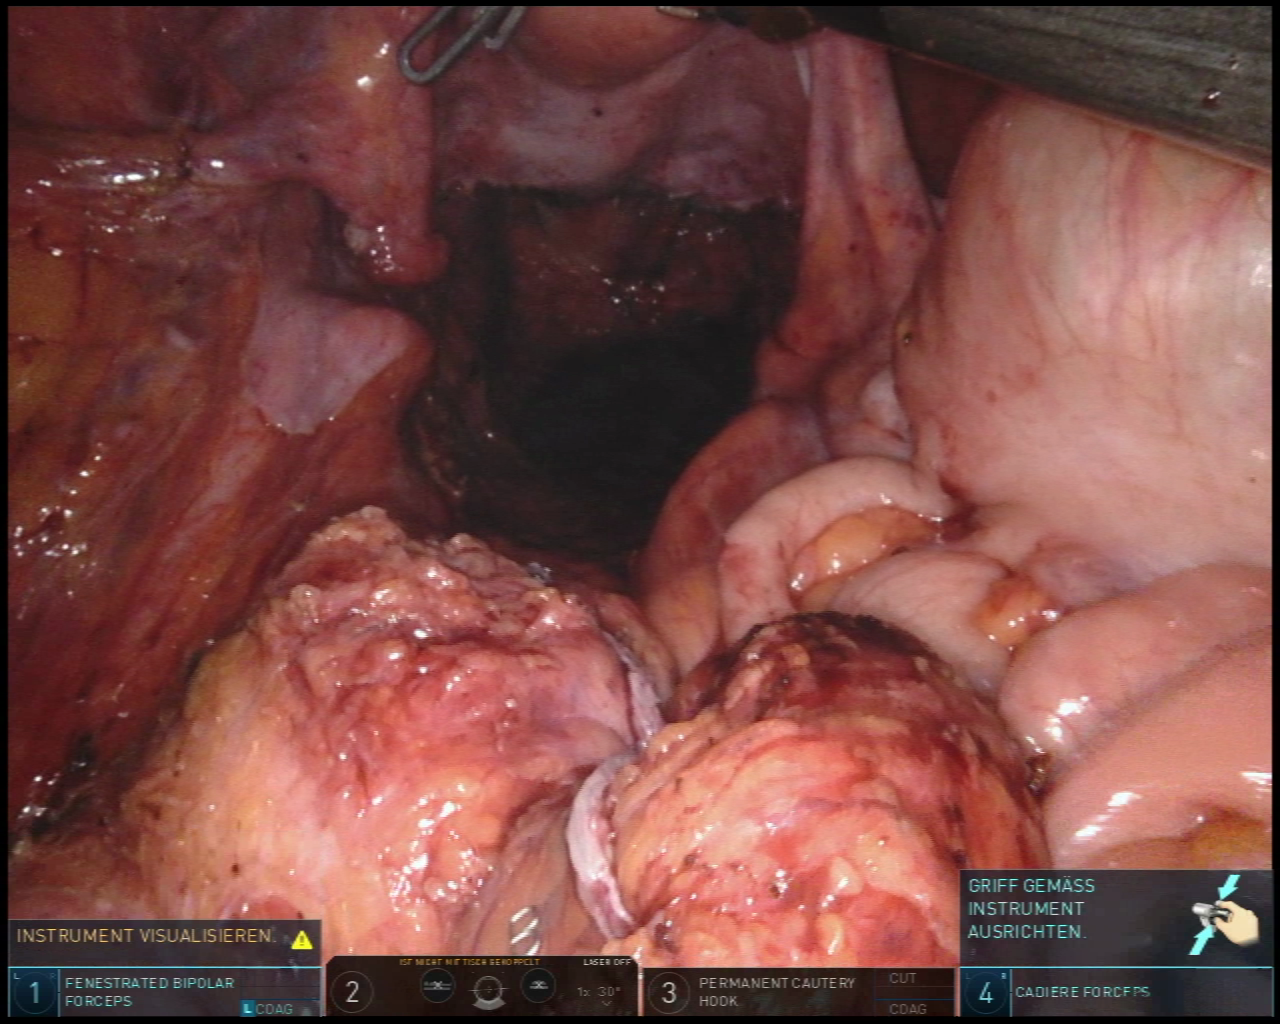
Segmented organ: ureter
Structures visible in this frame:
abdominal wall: yes
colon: yes
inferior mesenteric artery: no
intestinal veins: no
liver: no
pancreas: no
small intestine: yes
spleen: no
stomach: no
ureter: yes
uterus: yes
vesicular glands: no